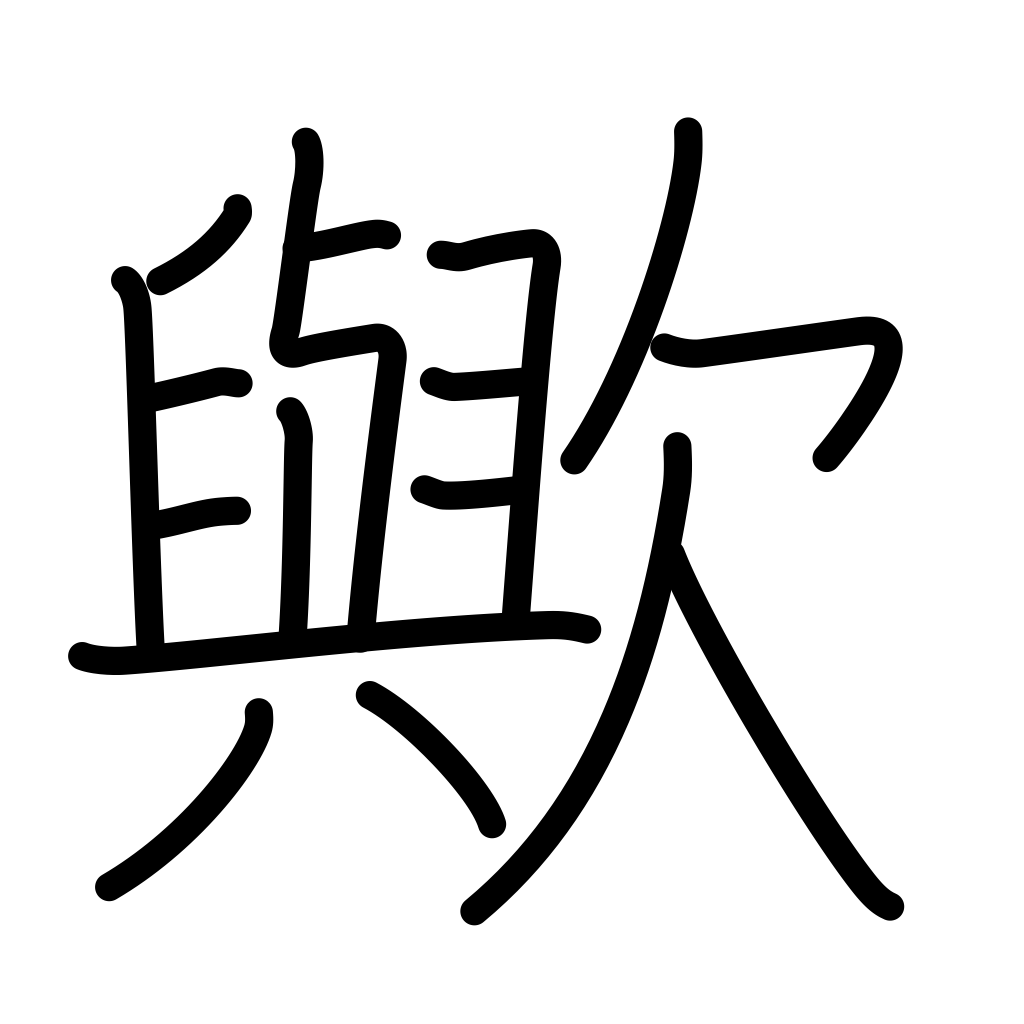
Meaning: interrogative particle